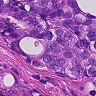
Metastatic tissue present: yes